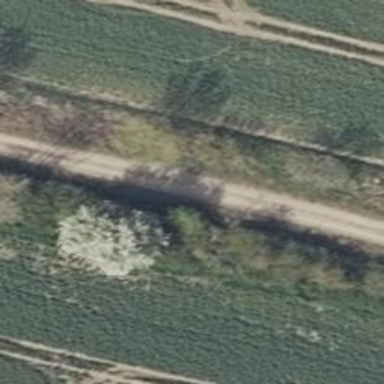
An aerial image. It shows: Sandy track road with grade 4 track type.